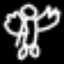
Label: angel